Interaction volume radius: 5 \u00c5
Interaction volume height: 25 \u00c5
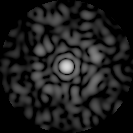
Disorder parameter: 0.8266